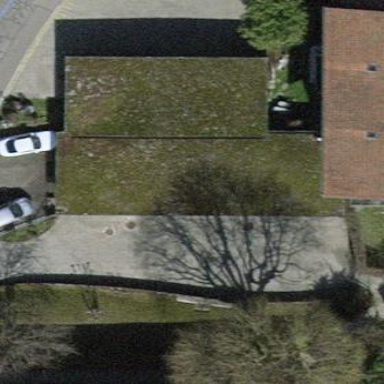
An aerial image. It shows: Flat roofed garages.